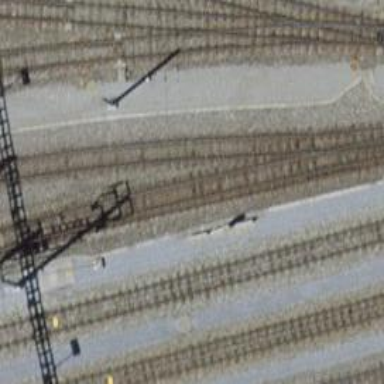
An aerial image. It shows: Narrow-gauge railway yard with electrified contact lines.